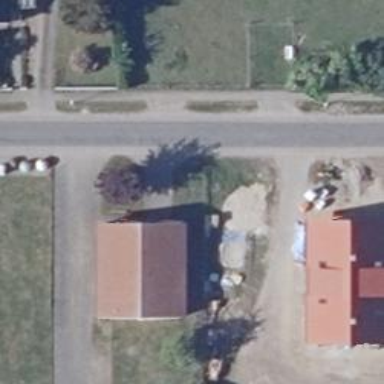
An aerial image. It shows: Driveway.